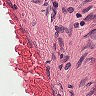
Metastatic tissue present: no